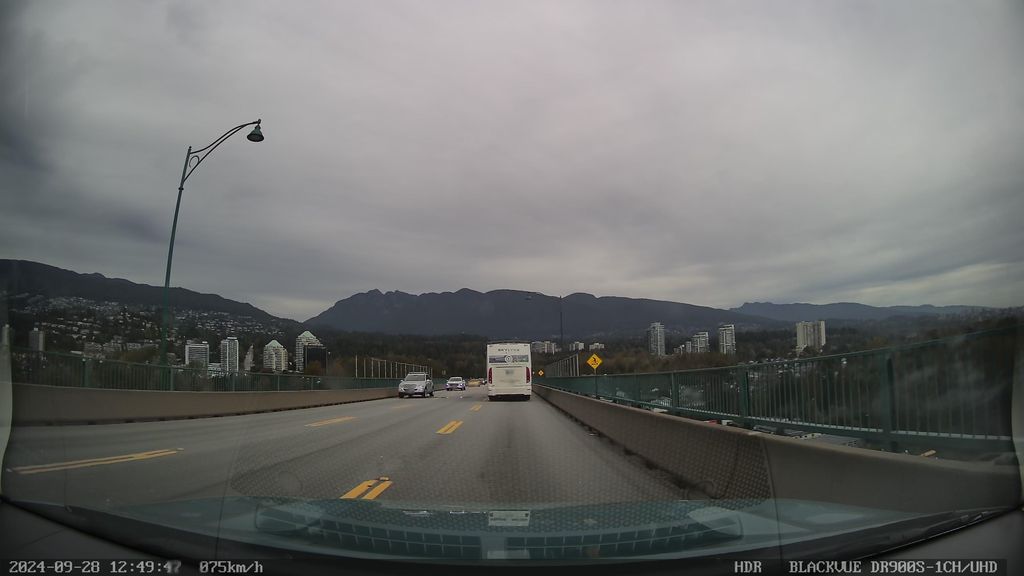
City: vancouver